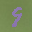
Label: 9